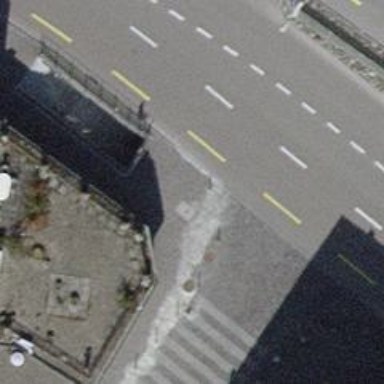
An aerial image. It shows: Bollard barrier.